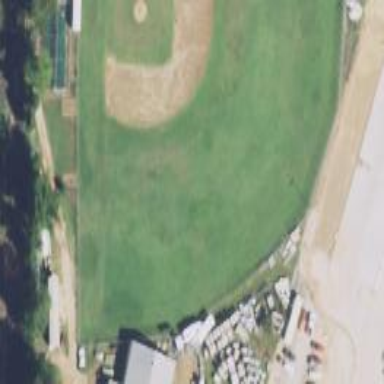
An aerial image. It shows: Baseball pitch for leisure land.